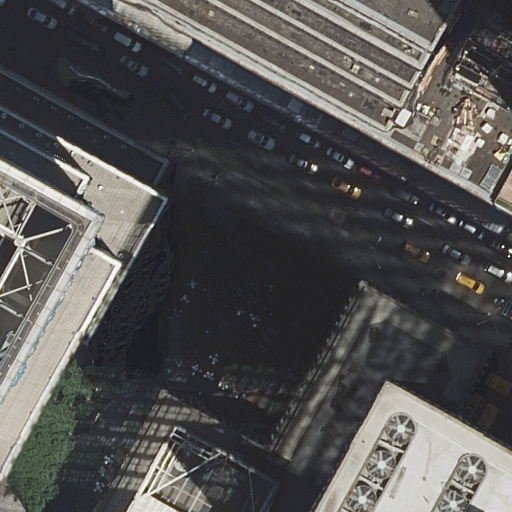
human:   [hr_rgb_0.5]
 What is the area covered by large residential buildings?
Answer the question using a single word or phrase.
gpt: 0m2

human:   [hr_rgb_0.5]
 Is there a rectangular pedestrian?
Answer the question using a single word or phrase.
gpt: yes

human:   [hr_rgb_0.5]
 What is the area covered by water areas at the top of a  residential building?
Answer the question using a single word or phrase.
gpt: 0m2

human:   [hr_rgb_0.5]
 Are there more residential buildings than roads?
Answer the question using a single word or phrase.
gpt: no

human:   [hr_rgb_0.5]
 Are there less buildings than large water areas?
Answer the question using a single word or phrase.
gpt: no

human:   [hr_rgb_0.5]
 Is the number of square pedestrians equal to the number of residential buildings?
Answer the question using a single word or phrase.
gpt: yes

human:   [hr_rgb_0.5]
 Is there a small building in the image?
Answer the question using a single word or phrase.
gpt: yes

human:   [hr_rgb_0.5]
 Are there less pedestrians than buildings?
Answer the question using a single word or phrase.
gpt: yes

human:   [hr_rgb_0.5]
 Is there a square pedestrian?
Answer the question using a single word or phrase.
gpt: no

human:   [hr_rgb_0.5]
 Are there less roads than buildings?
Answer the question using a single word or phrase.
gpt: yes

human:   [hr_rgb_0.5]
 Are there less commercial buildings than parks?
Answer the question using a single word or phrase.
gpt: no

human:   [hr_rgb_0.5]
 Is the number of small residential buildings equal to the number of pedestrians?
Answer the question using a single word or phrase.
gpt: no

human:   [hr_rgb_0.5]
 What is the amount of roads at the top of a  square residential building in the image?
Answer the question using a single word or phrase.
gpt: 0

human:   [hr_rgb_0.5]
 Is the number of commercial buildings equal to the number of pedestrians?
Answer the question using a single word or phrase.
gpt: no

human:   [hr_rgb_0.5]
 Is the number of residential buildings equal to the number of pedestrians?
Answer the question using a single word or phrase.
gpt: no

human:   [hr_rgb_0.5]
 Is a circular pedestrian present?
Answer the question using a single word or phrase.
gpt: no

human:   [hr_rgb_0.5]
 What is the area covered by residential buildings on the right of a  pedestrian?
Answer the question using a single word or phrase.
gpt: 0m2

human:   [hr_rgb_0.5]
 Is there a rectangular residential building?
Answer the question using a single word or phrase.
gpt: no

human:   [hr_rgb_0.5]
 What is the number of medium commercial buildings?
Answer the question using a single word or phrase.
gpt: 1

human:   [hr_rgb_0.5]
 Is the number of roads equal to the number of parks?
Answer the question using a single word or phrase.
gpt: no

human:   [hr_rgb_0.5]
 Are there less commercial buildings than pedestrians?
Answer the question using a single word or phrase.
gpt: no

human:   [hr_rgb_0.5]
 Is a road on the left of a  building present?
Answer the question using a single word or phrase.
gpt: yes

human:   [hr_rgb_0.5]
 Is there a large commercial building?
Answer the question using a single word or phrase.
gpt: yes

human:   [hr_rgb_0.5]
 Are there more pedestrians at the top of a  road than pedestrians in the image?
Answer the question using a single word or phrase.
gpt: no

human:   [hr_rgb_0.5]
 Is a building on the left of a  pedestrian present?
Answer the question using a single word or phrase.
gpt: yes

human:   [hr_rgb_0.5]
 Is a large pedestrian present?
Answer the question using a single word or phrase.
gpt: yes

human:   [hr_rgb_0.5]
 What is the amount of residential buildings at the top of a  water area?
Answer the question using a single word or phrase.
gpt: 0

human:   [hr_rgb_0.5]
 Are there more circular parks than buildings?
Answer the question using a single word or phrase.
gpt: no

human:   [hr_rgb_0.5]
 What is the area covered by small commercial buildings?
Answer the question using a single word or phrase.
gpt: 7m2

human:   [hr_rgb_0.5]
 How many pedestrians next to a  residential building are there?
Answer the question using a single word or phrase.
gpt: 0

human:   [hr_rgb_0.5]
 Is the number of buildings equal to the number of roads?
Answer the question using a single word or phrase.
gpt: no

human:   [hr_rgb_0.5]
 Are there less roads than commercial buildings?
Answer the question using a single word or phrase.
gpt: yes

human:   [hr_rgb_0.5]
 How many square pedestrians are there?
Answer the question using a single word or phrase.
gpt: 0

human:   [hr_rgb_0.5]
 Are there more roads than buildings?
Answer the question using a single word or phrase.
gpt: no

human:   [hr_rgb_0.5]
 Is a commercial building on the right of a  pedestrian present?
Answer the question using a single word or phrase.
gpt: yes

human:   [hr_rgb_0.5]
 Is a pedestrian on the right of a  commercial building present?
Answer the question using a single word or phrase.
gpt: yes